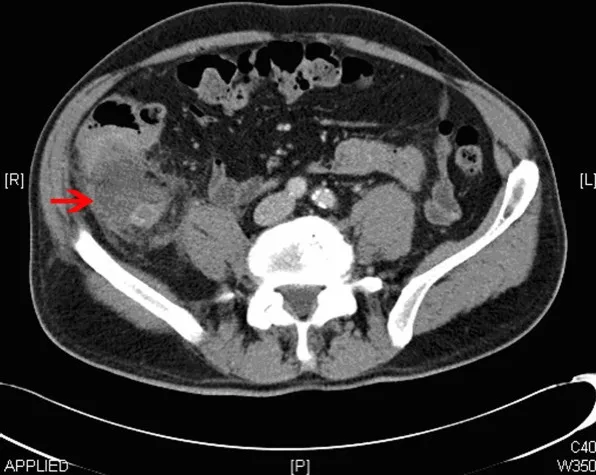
Computed tomography scan showing appendix mucocele.
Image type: radiology (ct)